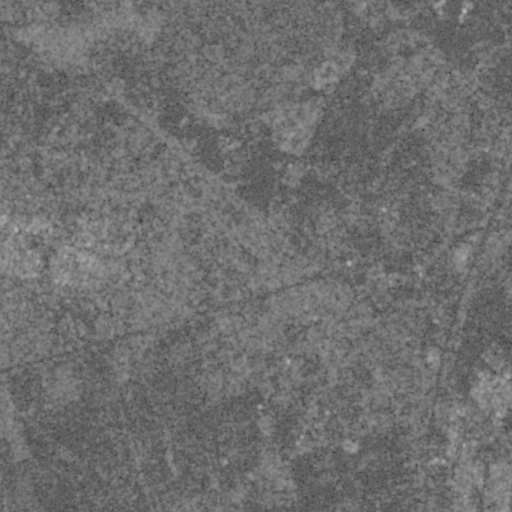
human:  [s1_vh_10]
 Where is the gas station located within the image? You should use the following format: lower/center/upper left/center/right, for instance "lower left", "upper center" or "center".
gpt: The gas station is located in the center right of the image.
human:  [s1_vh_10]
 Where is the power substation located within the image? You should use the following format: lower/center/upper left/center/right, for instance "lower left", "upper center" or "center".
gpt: The power substation is located in the center right of the image.
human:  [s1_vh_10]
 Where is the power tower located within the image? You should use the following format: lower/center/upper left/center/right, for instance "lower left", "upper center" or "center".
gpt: There is no power tower in the image.

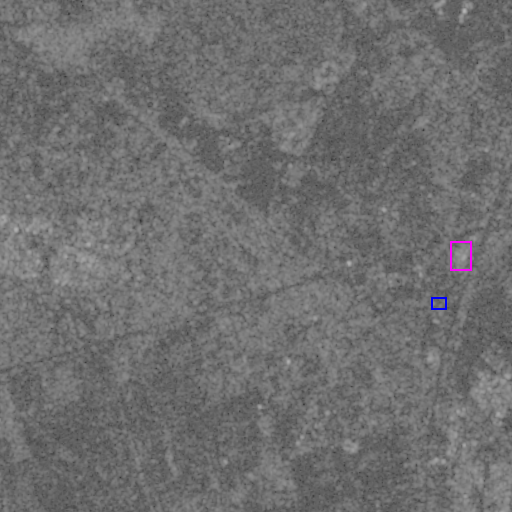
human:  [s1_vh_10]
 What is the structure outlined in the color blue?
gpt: The structure outlined in blue is a gas station.
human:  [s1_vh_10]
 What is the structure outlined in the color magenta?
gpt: The structure outlined in magenta is a power substation.
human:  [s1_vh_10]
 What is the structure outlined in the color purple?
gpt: There is no purple outline.